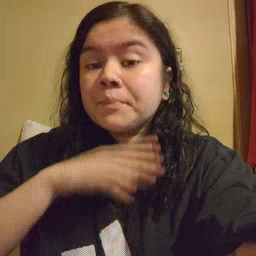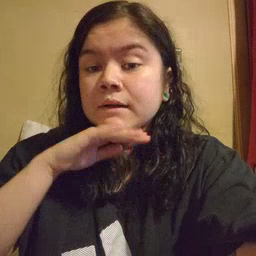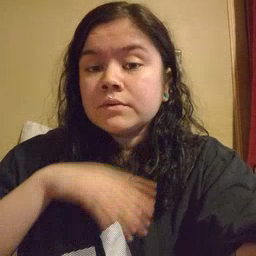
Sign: pig